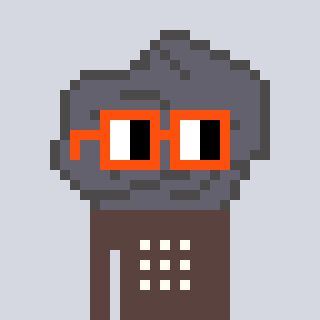
a pixel art character with square orange glasses, a rock-shaped head and a darkbrown-colored body on a cool background